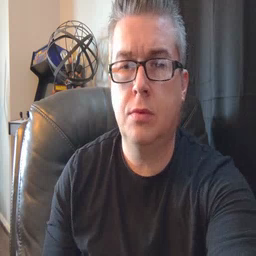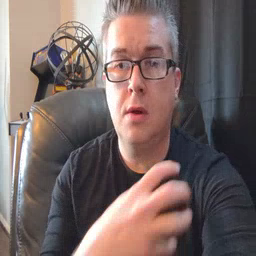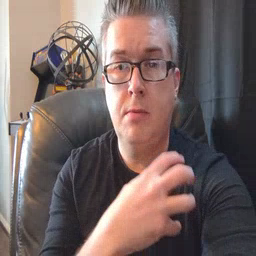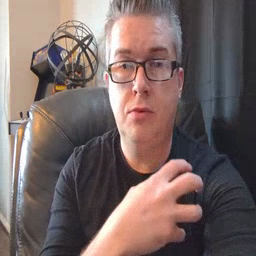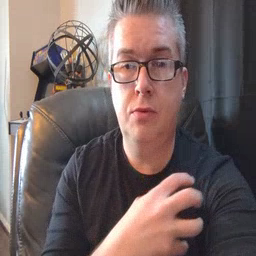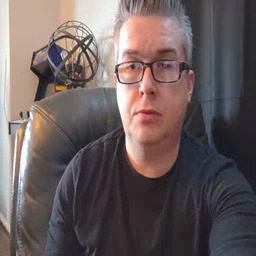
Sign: police